Question: I want to be able to represent a door as a triangle, but with the smaller side curved as per the image below.
How can I do this with SVG / Raphael? I understand how to make a triangle but I am unsure what to do with the curved section.

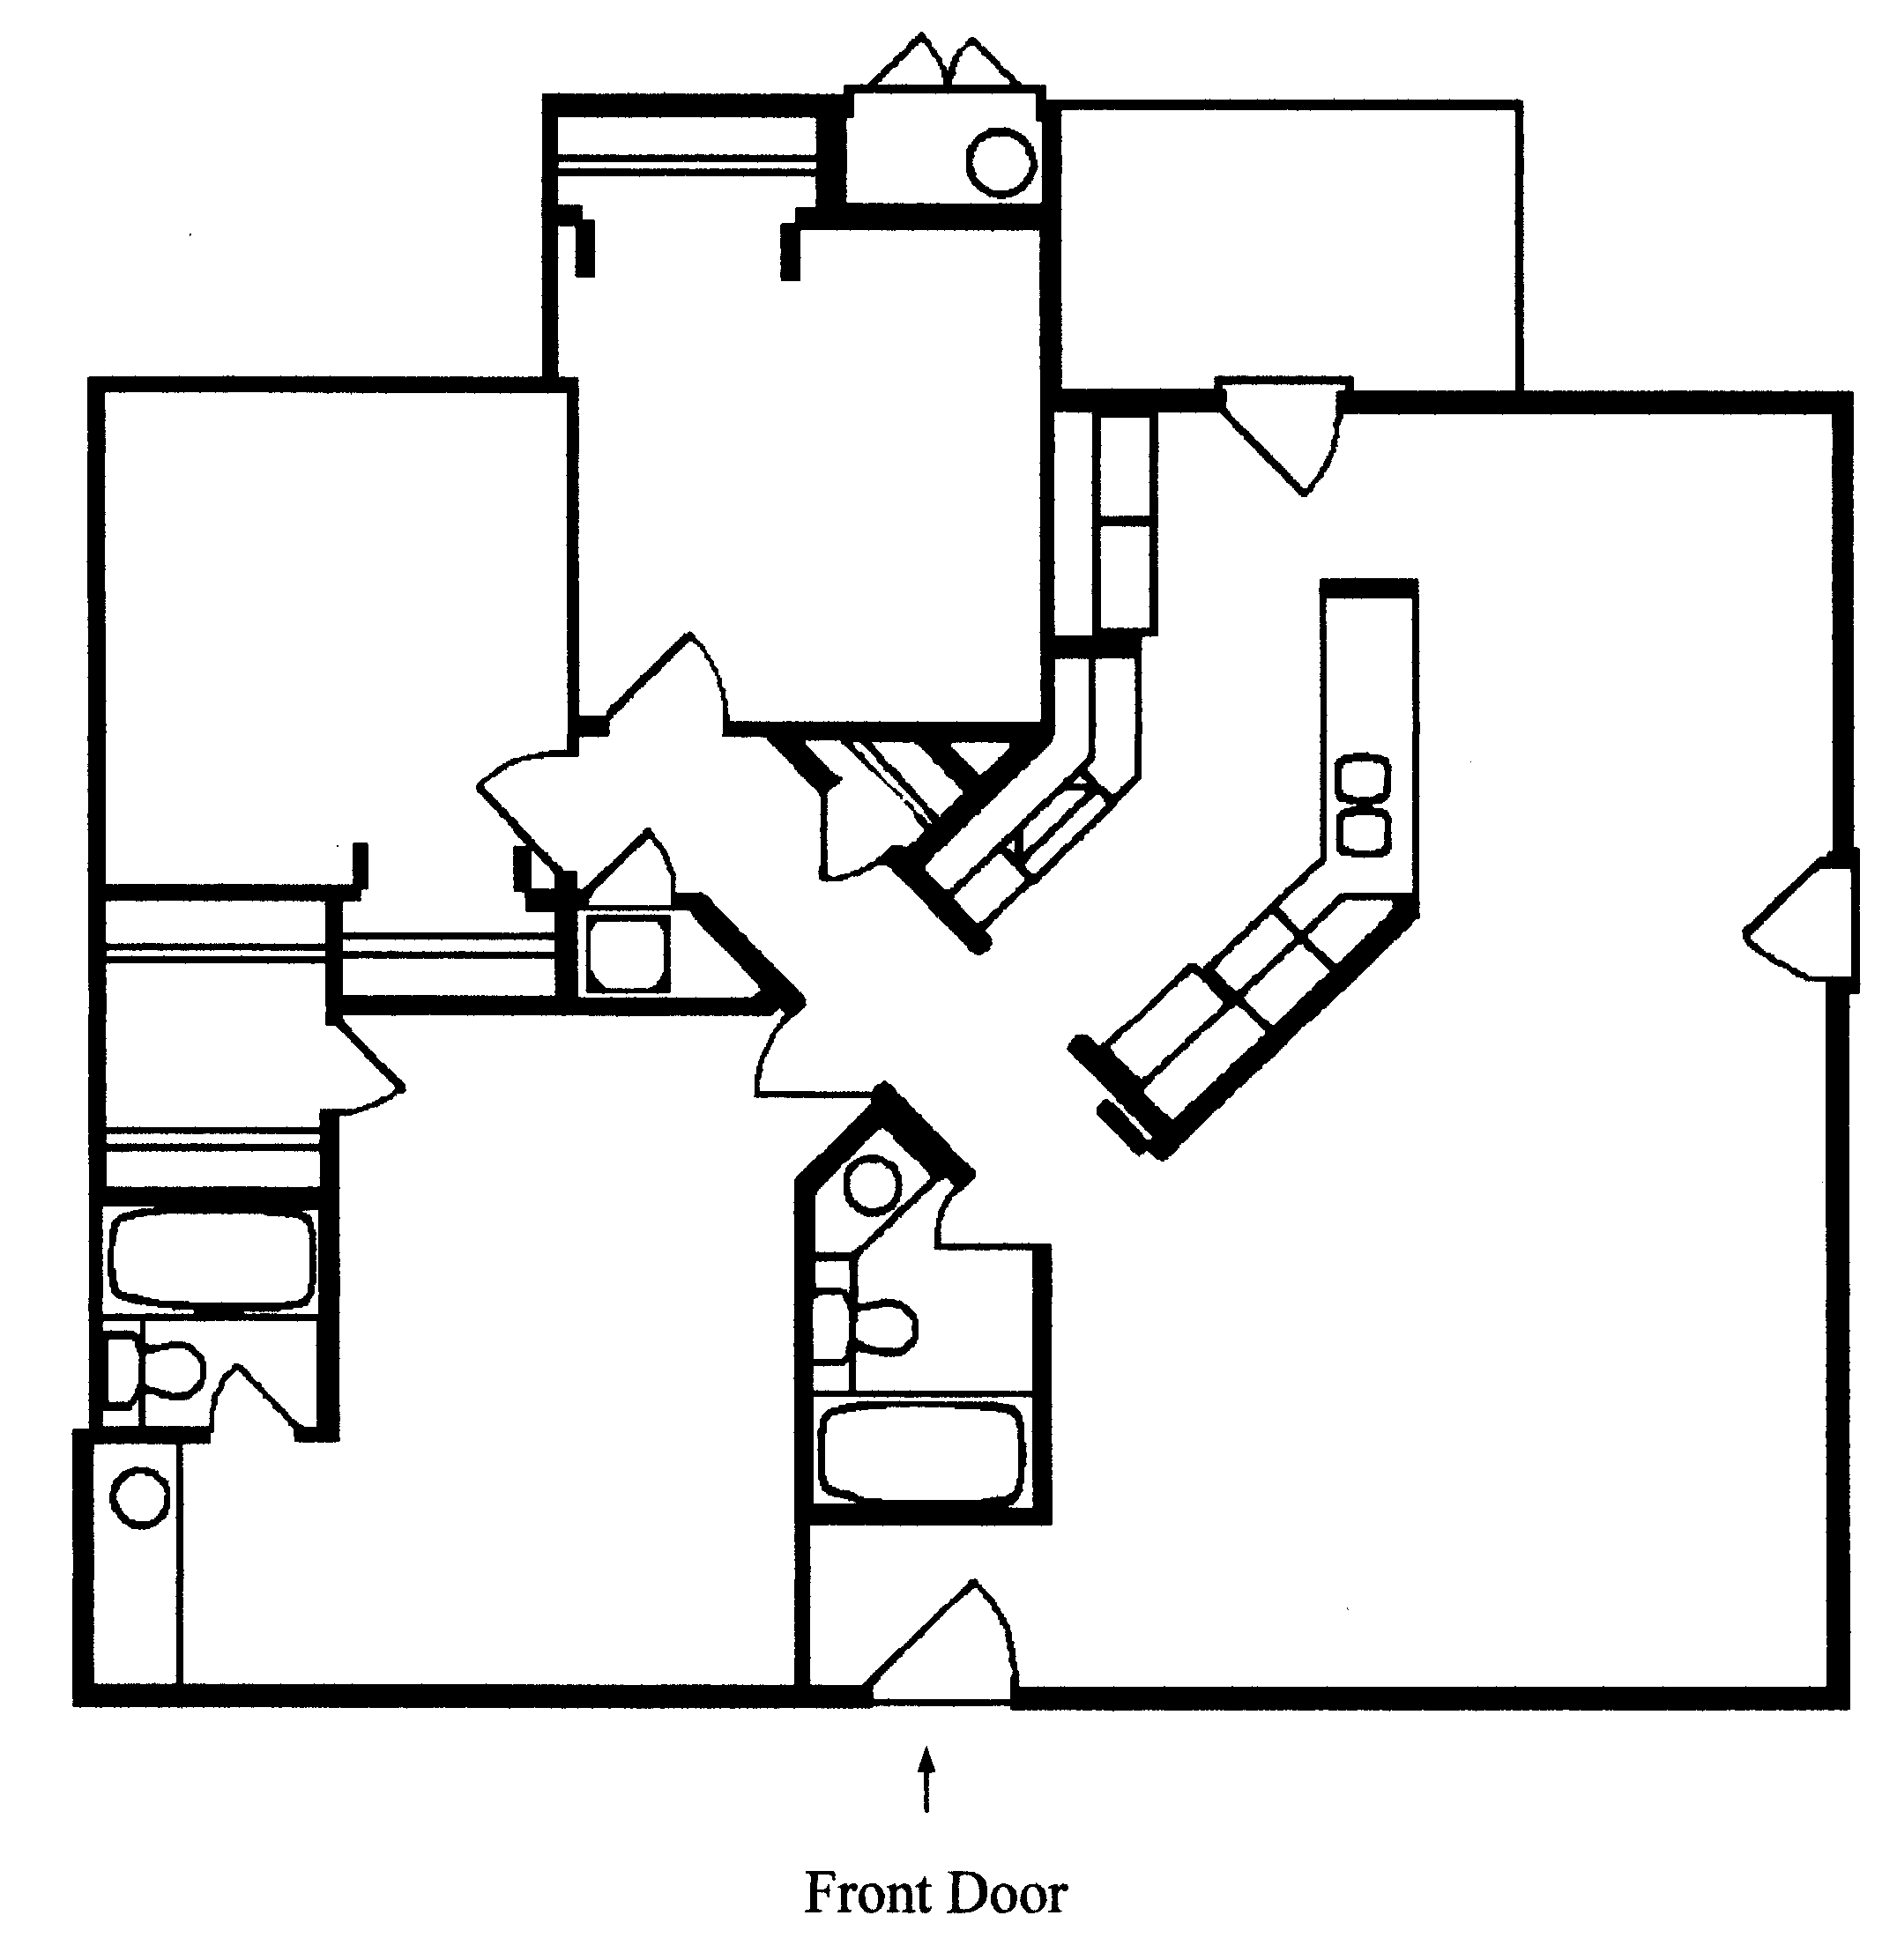
Answer: Create a path, like any other Raphael path (see the <URL> in its definition.
Here is a JSFiddle with an example: <URL>